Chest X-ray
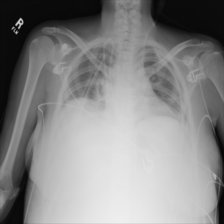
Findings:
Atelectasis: positive
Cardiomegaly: negative
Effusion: negative
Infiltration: negative
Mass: negative
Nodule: negative
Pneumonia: negative
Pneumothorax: negative
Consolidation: negative
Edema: negative
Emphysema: negative
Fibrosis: negative
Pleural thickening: negative
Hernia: negative